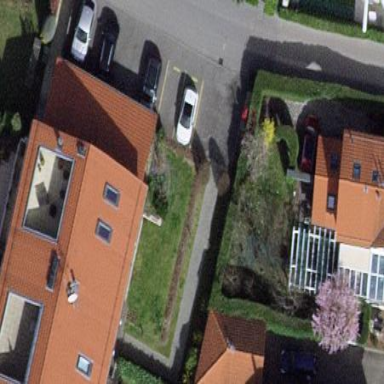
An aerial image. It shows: Garden enclosed by fence.